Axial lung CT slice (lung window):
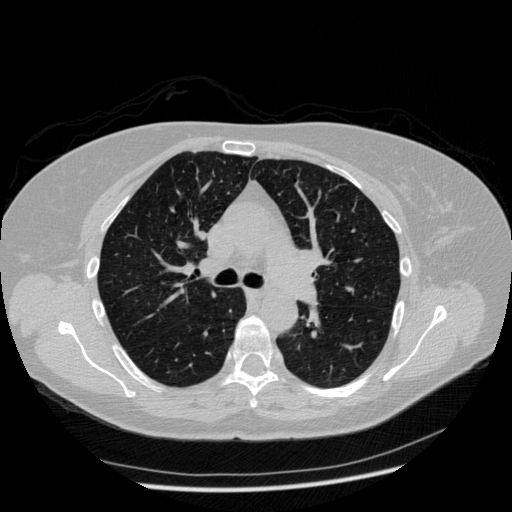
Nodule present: no